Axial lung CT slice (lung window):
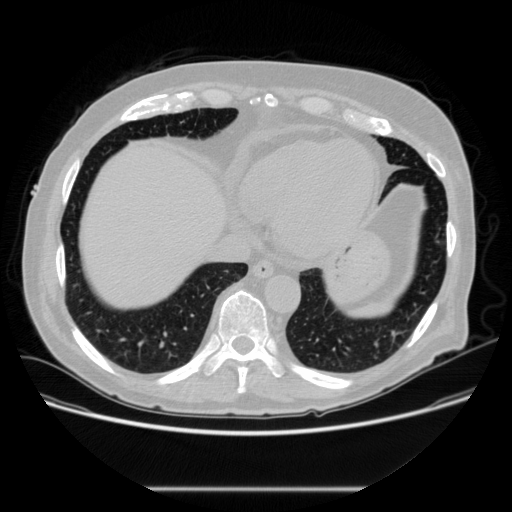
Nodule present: no